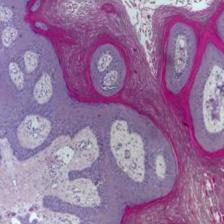
Diagnosis: OSCC